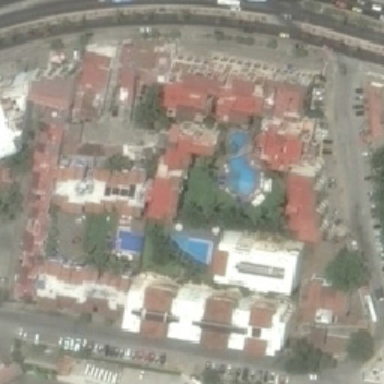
Many buildings with red roof in the resort .